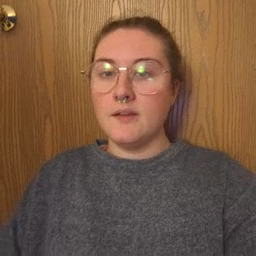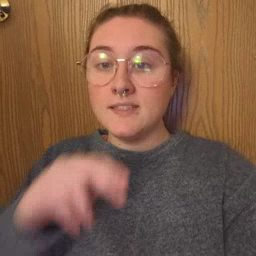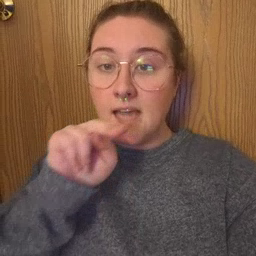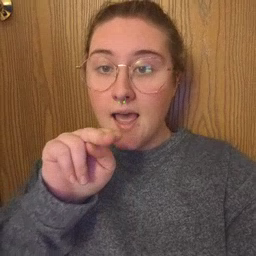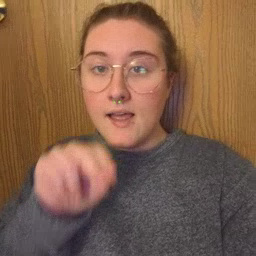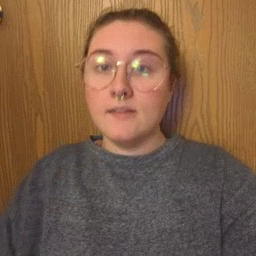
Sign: tongue